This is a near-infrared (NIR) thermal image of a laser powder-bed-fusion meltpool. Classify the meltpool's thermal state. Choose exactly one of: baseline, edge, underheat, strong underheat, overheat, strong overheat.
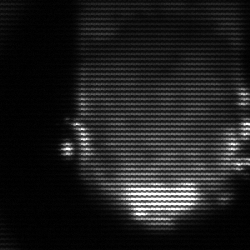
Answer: baseline